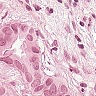
Metastatic tissue present: yes